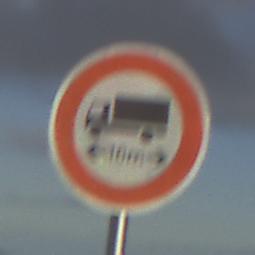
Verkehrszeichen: TatsaechlicheLaenge
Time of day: SunriseSunset
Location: Outdoor (Nature)
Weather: PartlyCloudy
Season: NotSpecified
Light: Natural